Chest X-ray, PA view. Patient: 31 years old, sex F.
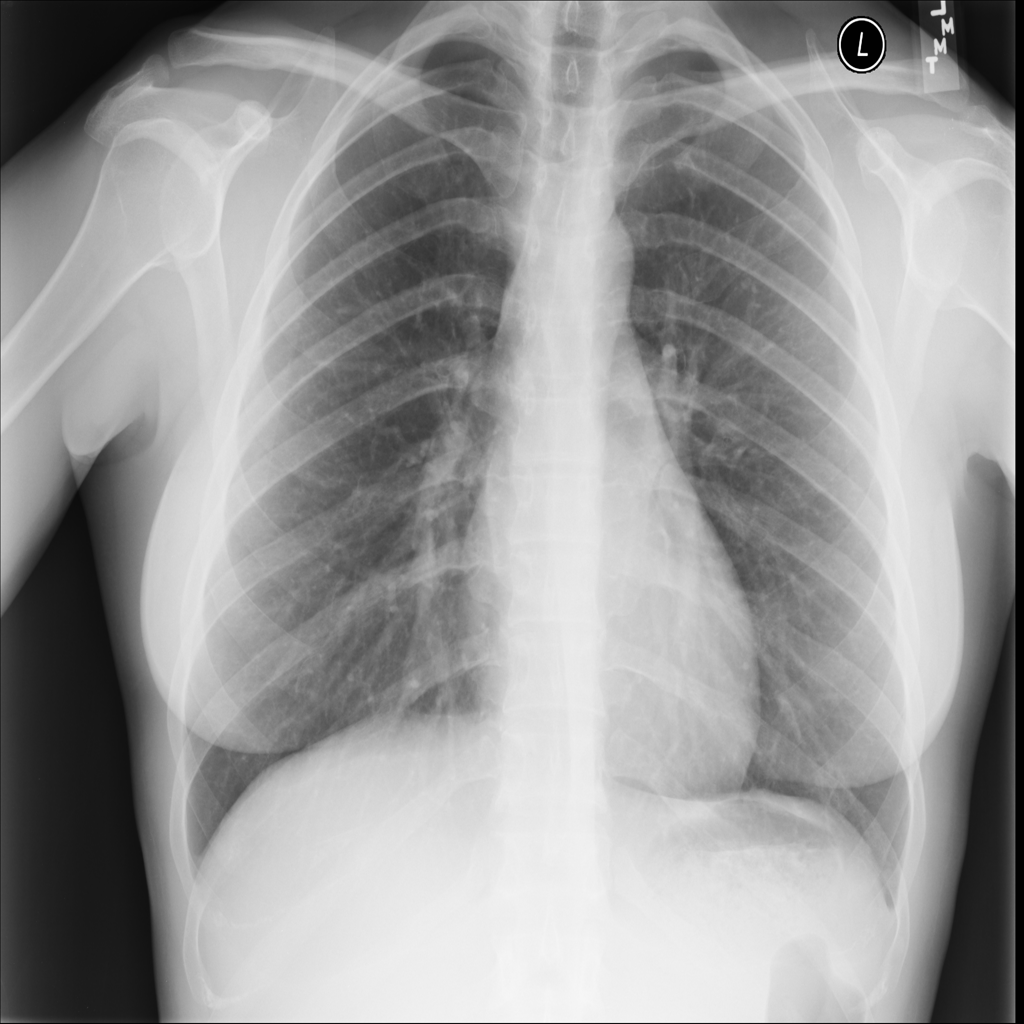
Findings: No Finding